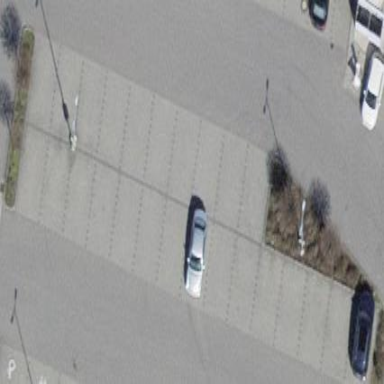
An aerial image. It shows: Parking area with surface.